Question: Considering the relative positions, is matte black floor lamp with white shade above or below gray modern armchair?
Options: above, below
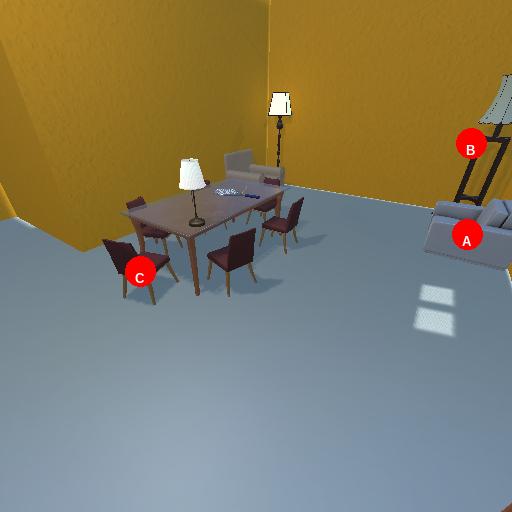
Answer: above